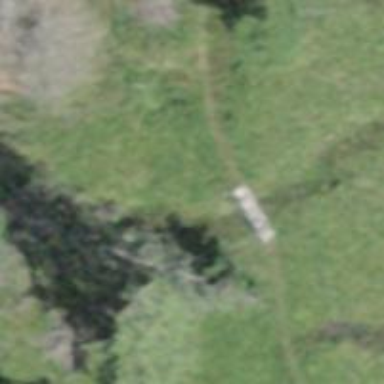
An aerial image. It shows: Boardwalk bridge over path.